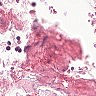
Metastatic tissue present: no